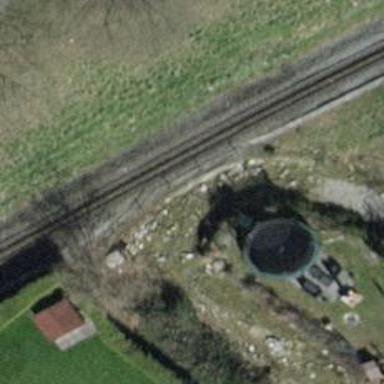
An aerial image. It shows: Narrow-gauge railway with single track. The railway is electrified with contact line.